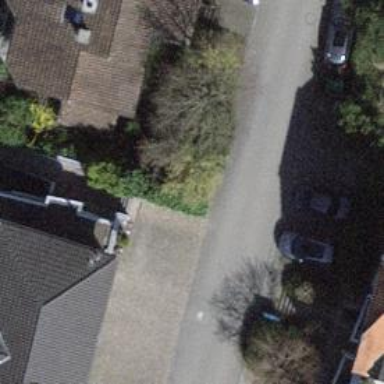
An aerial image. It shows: Set of steps on the road.